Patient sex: M
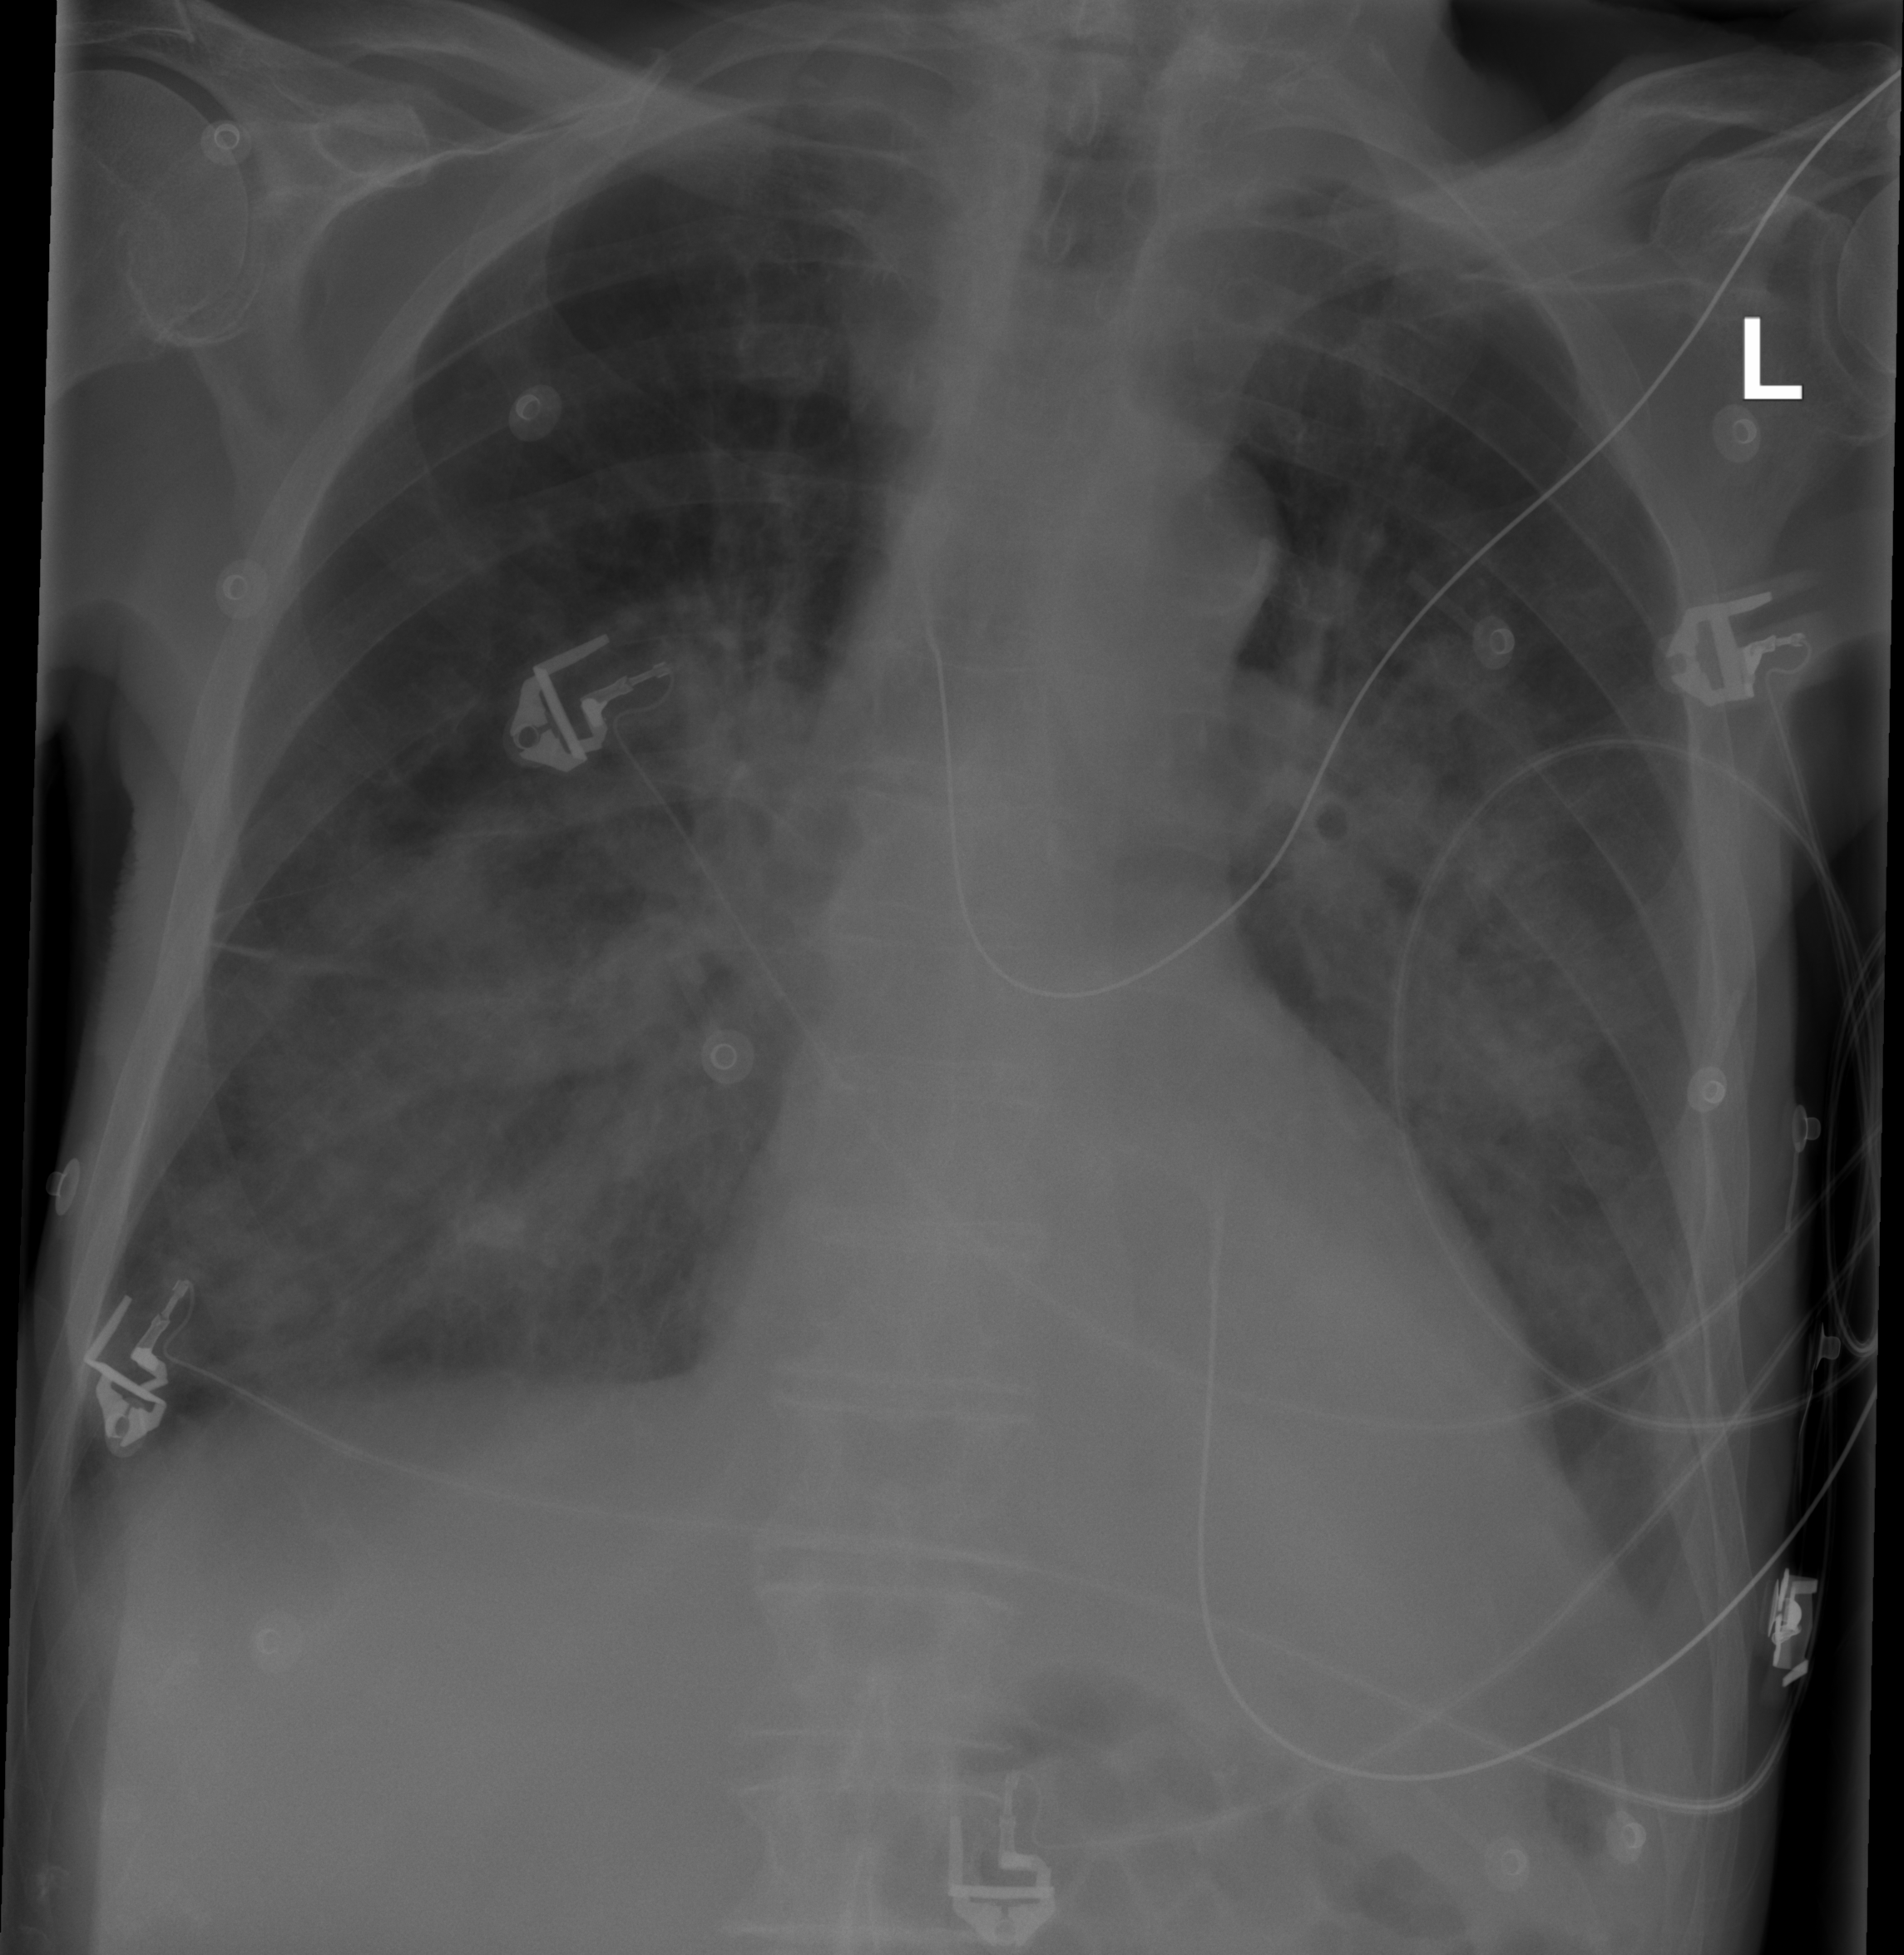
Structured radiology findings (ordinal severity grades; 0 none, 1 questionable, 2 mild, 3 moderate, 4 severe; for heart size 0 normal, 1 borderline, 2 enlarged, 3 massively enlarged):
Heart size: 0
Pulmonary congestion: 0
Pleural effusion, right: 2
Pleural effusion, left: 2
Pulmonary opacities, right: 4
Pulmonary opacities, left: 3
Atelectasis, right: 2
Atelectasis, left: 2